Question: I've got the CSS code for my register button:
'''
.register-button {
padding:7px 375px;
background: #3b7aae;
border-radius: 5px;
border: none;
box-shadow: inset 0 0 0 1px rgba(0,0,0,.25), inset 0 1px 0 1px rgba(255,255,255,.25);
color: #fff;
font-weight: bold;
cursor: pointer;
cursor: hand;
font-size: 20px;
text-decoration: none;
position:absolute;
bottom:-100px;
left:0px;
text-align:left;
text-shadow:2px 2px rgba(0,0,0,.3);
}
.register-button:hover {
background-color: #4386be;
}
.register-button span {
display:block;
font-weight:normal;
}
'''
And the HTML looks like:
'''
<a class="register-button" href="/register">
Register today, you won't regret it!
</a>
'''
It then outputs this:

My question is simple, how can I get it to stay on one single line, rather than like how it is in the picture? I've tried changing the position to fixed and adjusting top; & left; and it just made things worse.
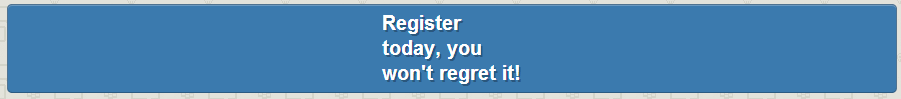
Answer: Set the width of the .register-button to 300px.
Here is a jsFiddle example using your code (<URL>
CSS:
'''
.register-button {
padding:7px 375px;
background: #3b7aae;
border-radius: 5px;
border: none;
box-shadow: inset 0 0 0 1px rgba(0, 0, 0, .25), inset 0 1px 0 1px rgba(255, 255, 255, .25);
color: #fff;
font-weight: bold;
cursor: pointer;
cursor: hand;
font-size: 20px;
text-decoration: none;
position:absolute;
bottom:-100px;
left:0px;
text-align:left;
text-shadow:2px 2px rgba(0, 0, 0, .3);
width: 300px;/*----------This will line up the text for you-----------*/
}
.register-button:hover {
background-color: #4386be;
}
.register-button span {
display:block;
font-weight:normal;
}
'''